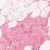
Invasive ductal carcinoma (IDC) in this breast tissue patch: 0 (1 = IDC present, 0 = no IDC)